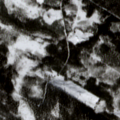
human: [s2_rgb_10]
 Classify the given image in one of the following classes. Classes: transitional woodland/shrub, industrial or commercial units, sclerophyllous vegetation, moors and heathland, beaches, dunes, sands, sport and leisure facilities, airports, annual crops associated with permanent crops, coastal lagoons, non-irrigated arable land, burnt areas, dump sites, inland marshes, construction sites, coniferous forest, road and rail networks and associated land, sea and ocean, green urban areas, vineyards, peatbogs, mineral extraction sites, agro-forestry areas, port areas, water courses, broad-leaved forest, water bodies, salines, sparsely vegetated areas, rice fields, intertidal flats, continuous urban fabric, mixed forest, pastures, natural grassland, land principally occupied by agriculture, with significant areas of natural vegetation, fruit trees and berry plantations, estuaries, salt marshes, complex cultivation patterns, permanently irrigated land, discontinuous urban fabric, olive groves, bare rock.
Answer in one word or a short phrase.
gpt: coniferous forest, transitional woodland/shrub